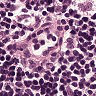
Metastatic tissue present: no